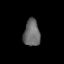
Tissue: lung
Cell type: Others
Senescence score: 0.2289
Nuclear area (px): 425
Mean DAPI intensity: 107.369